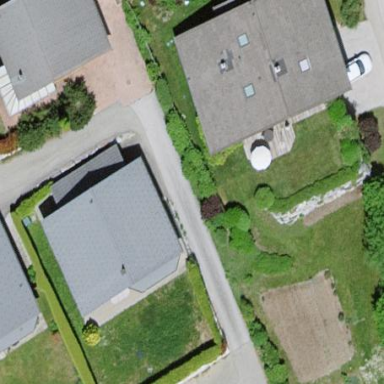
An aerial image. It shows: Simple and straightforward house.